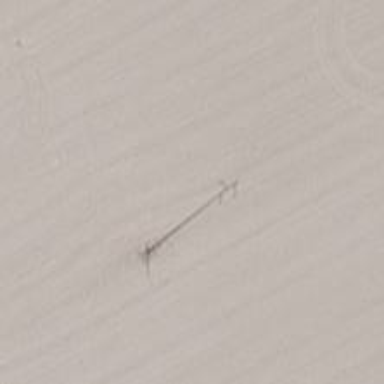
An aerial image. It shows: Power pole.